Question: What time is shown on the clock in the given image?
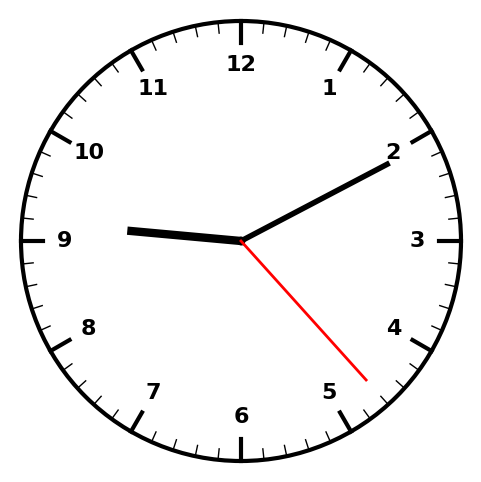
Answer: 09:10:23